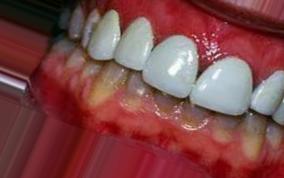
Condition: Tooth Discoloration